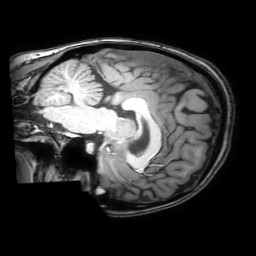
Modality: T1w
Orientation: sagittal
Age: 35
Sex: female
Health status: healthy
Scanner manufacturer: philips
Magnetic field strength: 3 T
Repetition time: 0.0079 s
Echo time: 0.0035 s